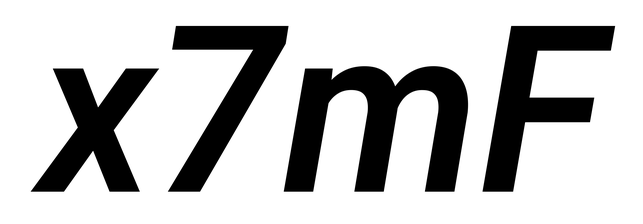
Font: Roboto-Italic_SemiBold_Italic